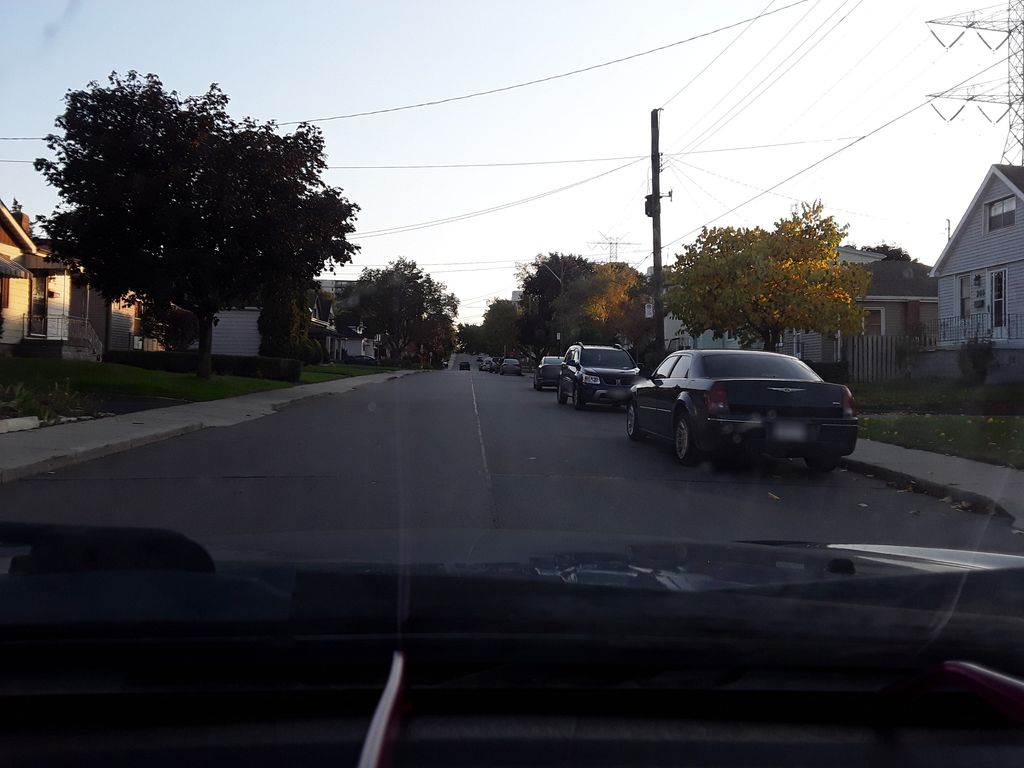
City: hamilton